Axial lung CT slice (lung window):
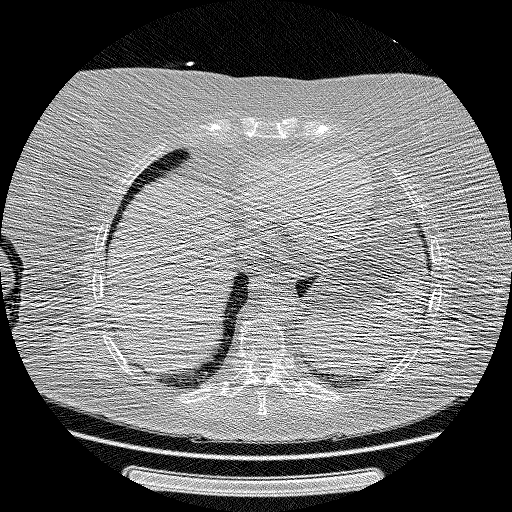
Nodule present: no